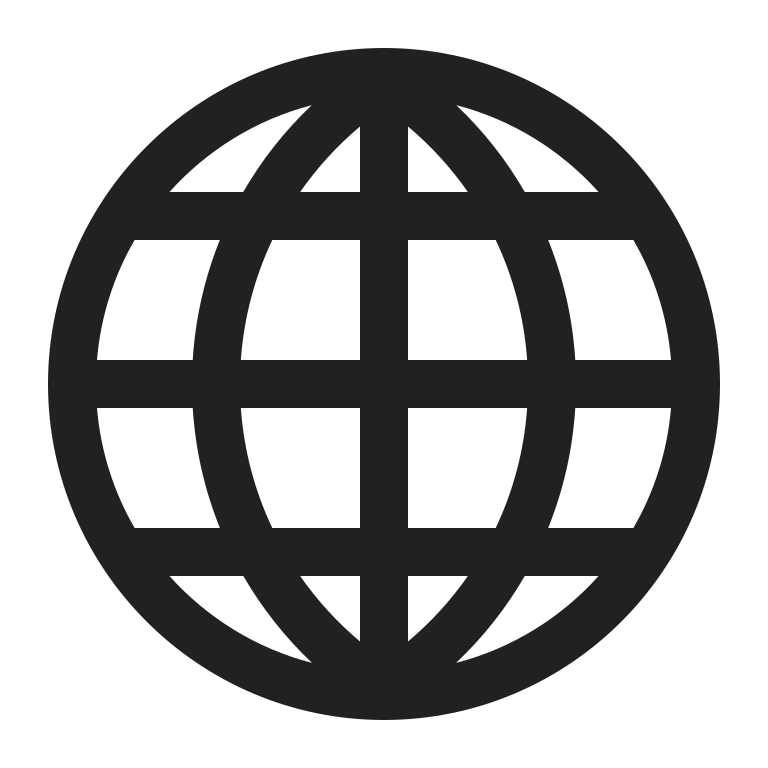
globe with meridians high contrast